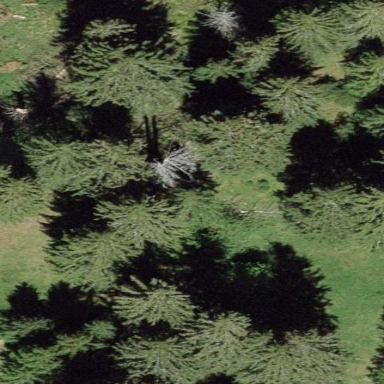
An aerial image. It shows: Beautiful woodland area.